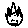
Label: cat